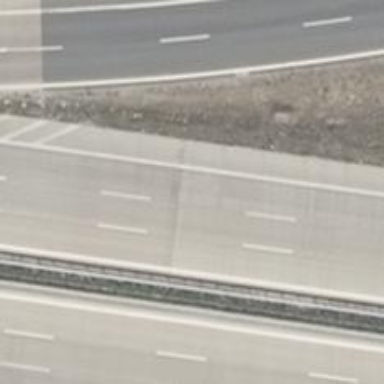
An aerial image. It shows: Motorway with concrete surface.